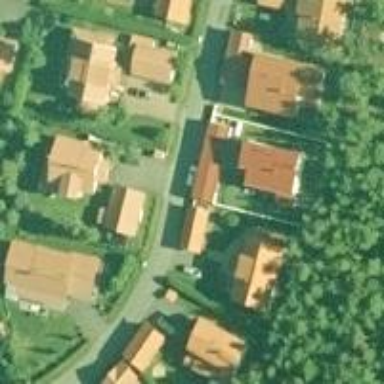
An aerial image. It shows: Driveway that serves as building passage under tunnel.